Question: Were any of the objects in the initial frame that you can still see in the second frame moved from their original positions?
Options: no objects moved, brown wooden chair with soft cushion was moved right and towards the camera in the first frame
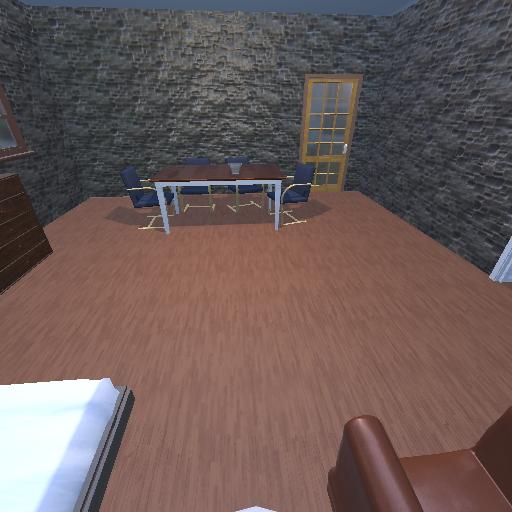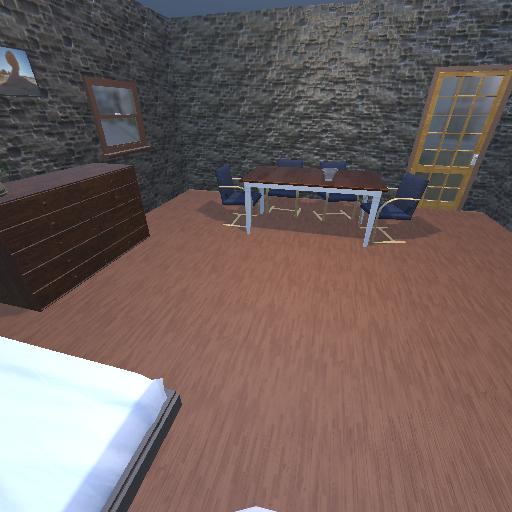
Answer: no objects moved